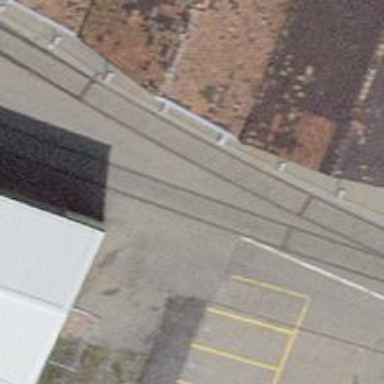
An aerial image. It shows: Single-track railway spur.